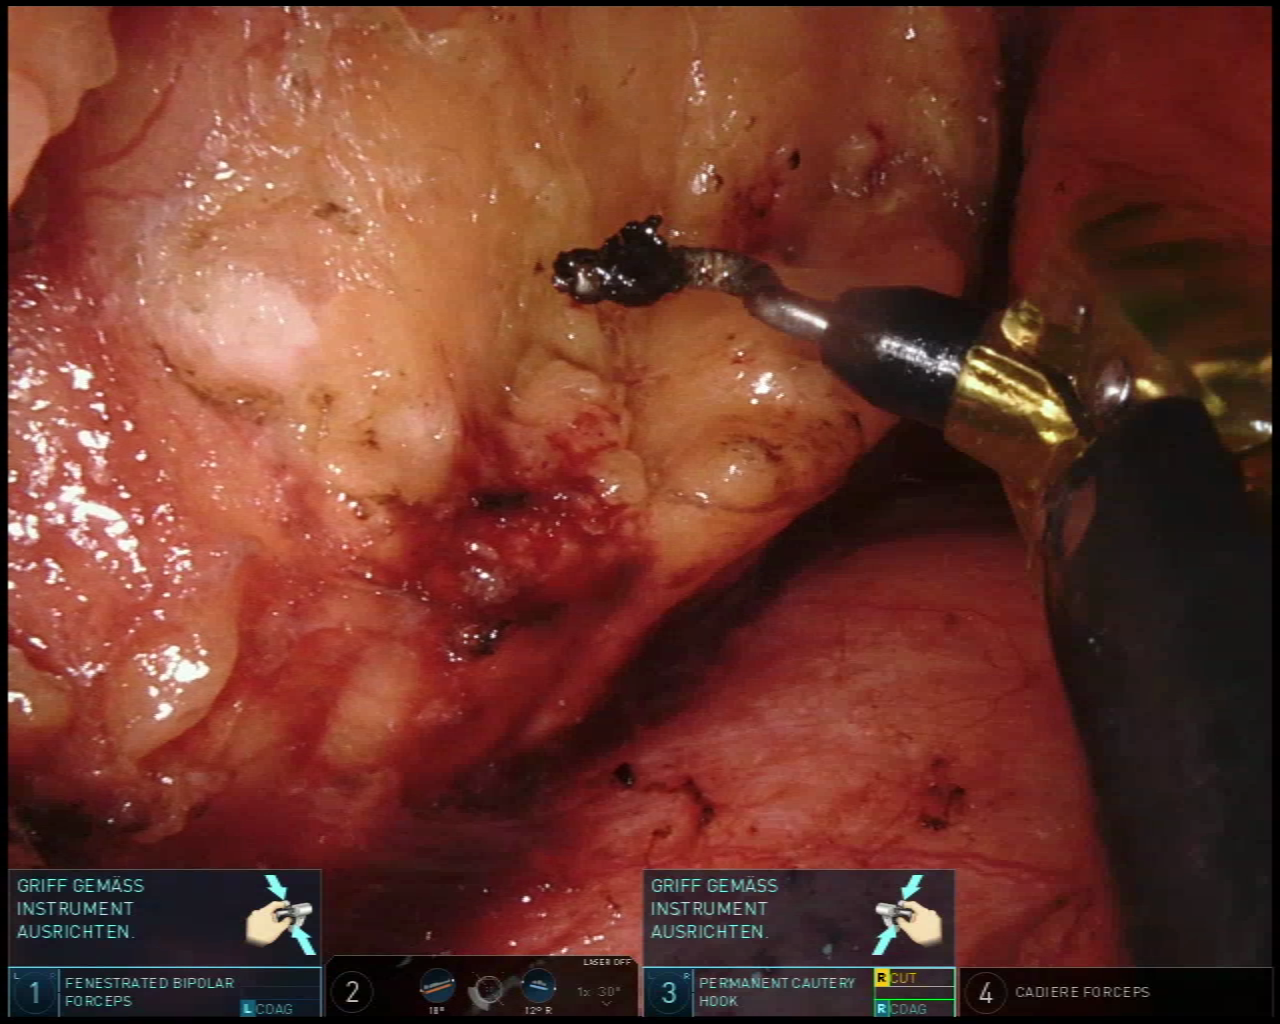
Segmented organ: pancreas
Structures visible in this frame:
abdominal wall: no
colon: no
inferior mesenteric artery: no
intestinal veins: no
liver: no
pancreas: yes
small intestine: no
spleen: no
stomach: no
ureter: no
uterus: no
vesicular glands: no